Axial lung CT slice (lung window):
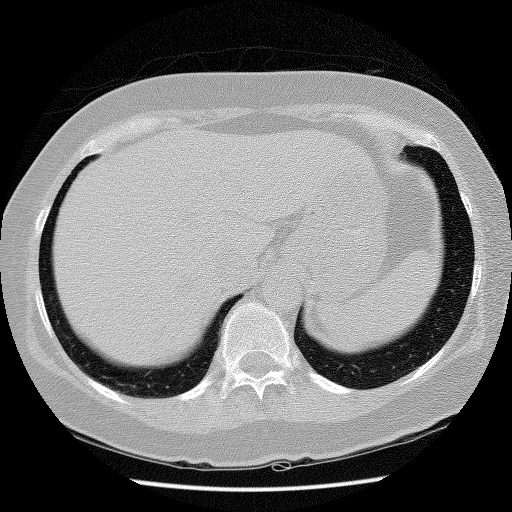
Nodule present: no